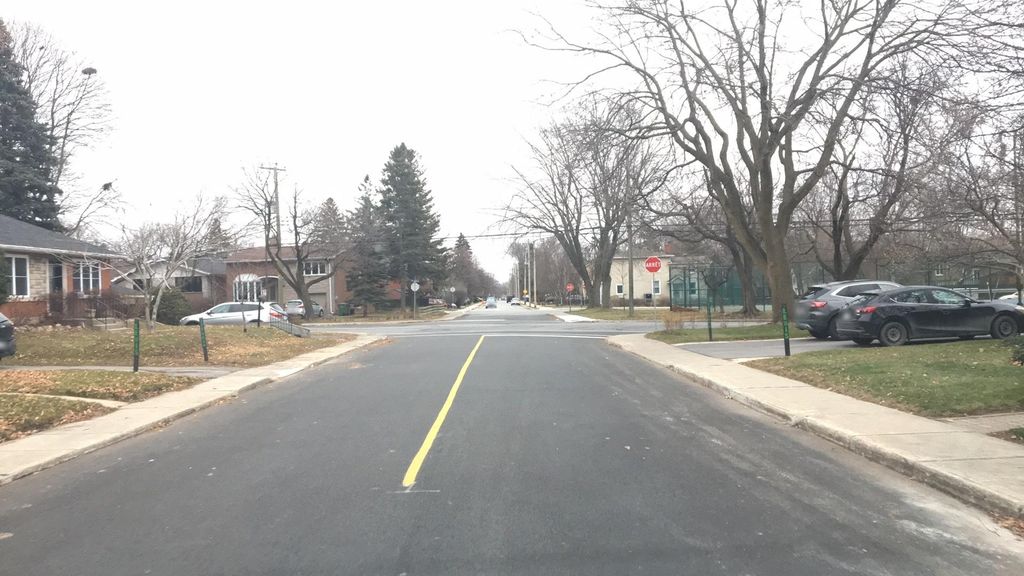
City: montreal